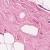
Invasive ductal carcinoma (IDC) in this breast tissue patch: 0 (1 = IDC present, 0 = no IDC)